Question: I have an AJAX function which calls a list of records from a database. I am then attempting to use jqPlot to show certain rows on the table with the x-axis being the timestampt of a record and the y-axis being heart-rate (hr).
The call to the jqPlot function is made in the successs of the AJAX call as follows:
'''
success: function(data) {
if(data.moves) {
$('#records').html('');
var html = "";
var dataarray = [];
html += "<table>";
$.each(data.moves, function(k, v) {
dataarray.push([v.timestamp, v.hr]);
html += "<tr>";
html += "<td>" + v.hr + "</td>";
html += "<td>" + v.time + "</td>";
html += "<td>" + v.title + "</td>";
html += "<td>" + v.zone + "</td>";
html += "</tr>";
});
html += "</table>";
$('.records').html(html);
var plot1 = $.jqplot('records', [dataarray], {
title: 'Heart Rate for this move',
axesDefaults: {
min: 0,
max: 200
},
axes: {
xaxis: {
label: "Time",
pad: 0,
renderer: $.jqplot.DateAxisRenderer,
tickRenderer: $.jqplot.CanvasAxisTickRenderer,
tickOptions: {
formatString: '%H:%M',
angle: -45
}
},
yaxis: {
label: "Heart Rate"
}
}
});
}
}
'''
As you can see I am looping through each record that is returned in the data variable and populating an array called 'dataarray' with the 'hr (heart-rate)' and 'time (datestamp)' fields to be used by jqPlot.
Here is the json array returned back from the AJAX call:
'''
$moves = $this->myzone_model->getUsersMoves($options);
$moves_arr = array();
foreach($moves as $move) {
$timestamp = strtotime($move['time']);
$moves_arr[] = array(
'myzone_user_hr_records_id' => $move['myzone_user_hr_records_id'],
'GUID' => $move['GUID'],
'hr' => $move['hr'],
'time' => $move['time'],
'timestamp' => $timestamp,
'title' => $move['title'],
'maxHR' => $move['maxHR'],
'zone' => $move['zone']
);
}
$json = array('moves' => $moves_arr);
'''
Unfortunately this doesn't seem to be working and I ma not sure why. This is what I get:

As you can see the plots aren't appearing and the x-axis is not displaying the correct range of times.
I havn't really used jqPlot before so can't seem to debug this one. Does anyone know where I am going wrong?
Thanks
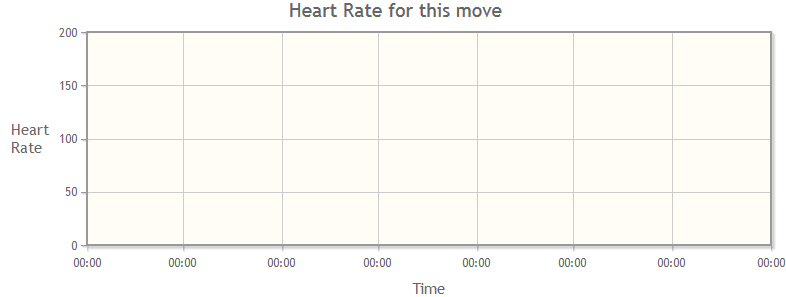
Answer: Ok I have managed to get this sorted thanks to some suggestions of checking the output of the dataarray array.
Basically as UNIX timestamps work in seconds and Javascript timestamp in milliseconds I needed to convert my timestamps from a UNIX timestampt to Javascript in order for the dates to be read correctly.
Hope this helps someone else!